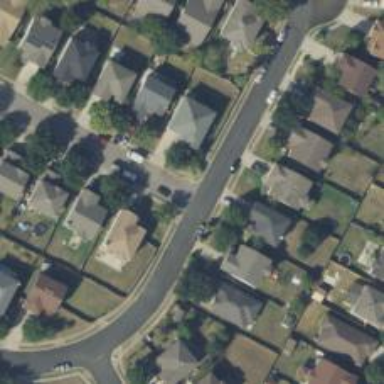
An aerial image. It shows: Neighborhood.